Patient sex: M
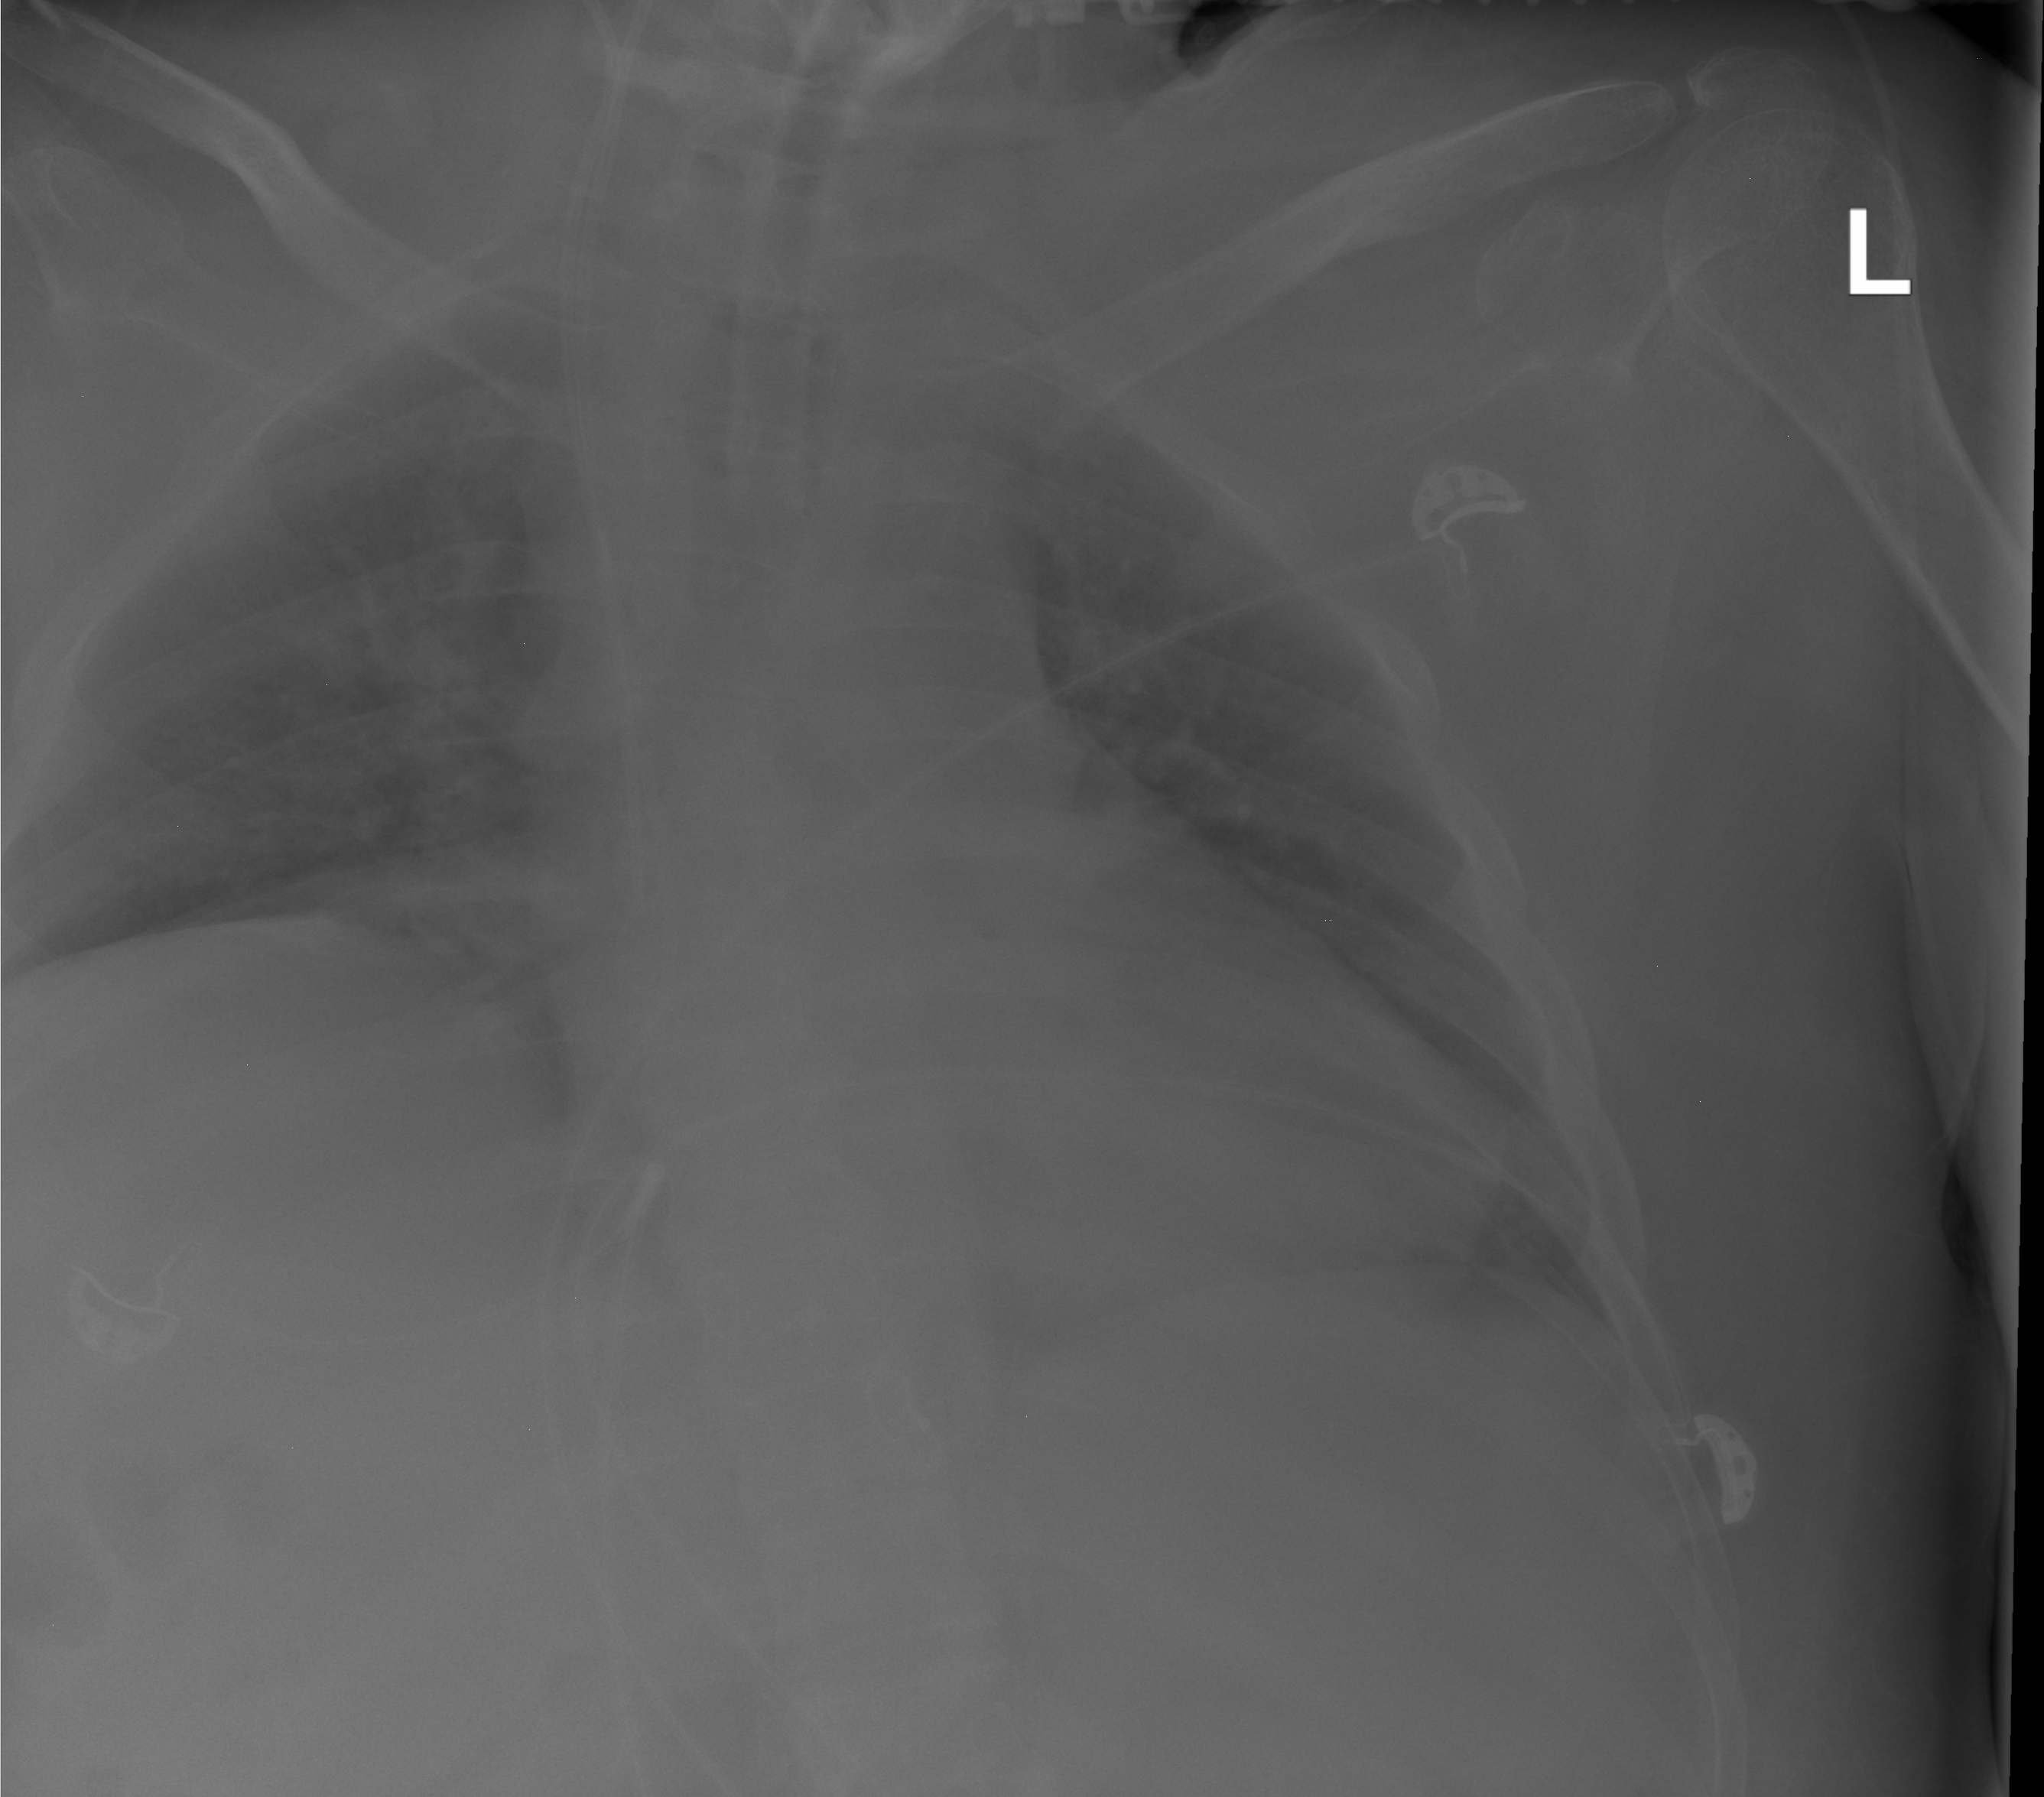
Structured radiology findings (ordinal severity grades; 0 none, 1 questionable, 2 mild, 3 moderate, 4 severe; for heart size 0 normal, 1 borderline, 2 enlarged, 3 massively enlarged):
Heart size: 2
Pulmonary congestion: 0
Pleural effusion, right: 0
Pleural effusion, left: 0
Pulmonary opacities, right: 0
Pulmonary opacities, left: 0
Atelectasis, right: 2
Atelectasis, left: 0